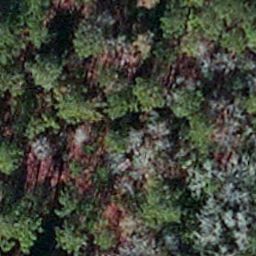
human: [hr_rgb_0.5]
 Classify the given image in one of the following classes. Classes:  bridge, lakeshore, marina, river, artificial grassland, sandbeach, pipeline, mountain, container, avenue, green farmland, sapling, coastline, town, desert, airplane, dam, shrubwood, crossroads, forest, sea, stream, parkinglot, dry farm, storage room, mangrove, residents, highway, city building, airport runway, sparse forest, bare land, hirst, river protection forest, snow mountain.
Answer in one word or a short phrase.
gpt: sapling